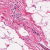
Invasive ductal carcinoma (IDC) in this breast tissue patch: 0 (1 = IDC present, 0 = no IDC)